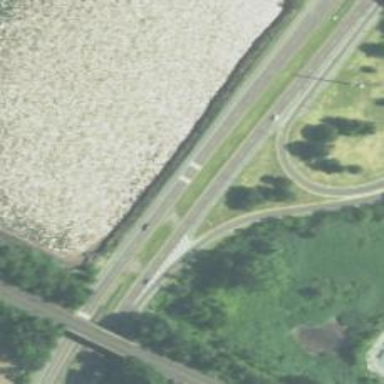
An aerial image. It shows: This image shows trunk highway that functions as expressway.